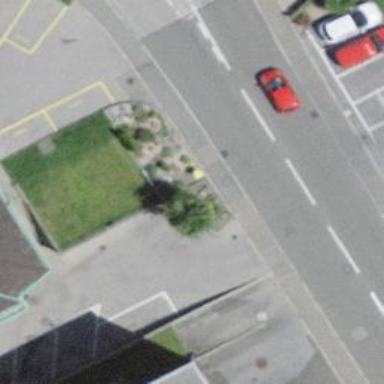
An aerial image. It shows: Post box is visible.